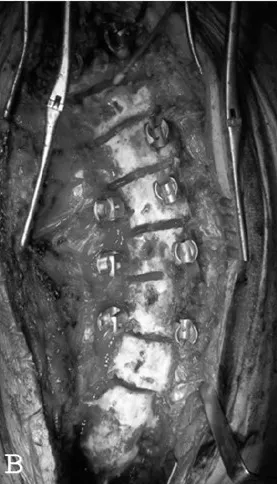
Operative photographs. After osteotomies.
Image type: medical_photograph (other_medical_photograph)